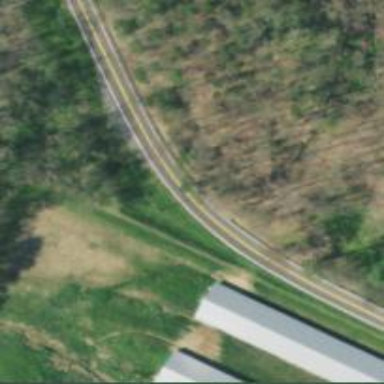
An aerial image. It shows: Secondary road.